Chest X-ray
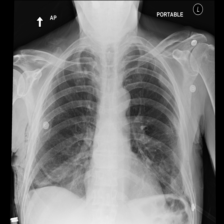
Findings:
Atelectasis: negative
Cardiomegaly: negative
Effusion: negative
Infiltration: negative
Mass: negative
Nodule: negative
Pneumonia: negative
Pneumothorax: negative
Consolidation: negative
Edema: negative
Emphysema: positive
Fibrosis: negative
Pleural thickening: negative
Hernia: negative